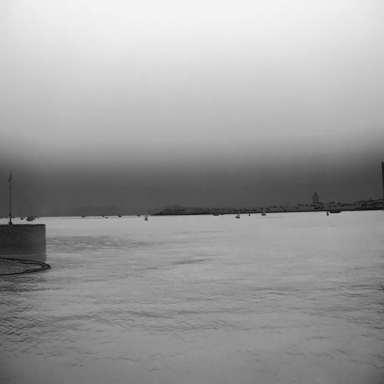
There are six objects shown in the infrared image, including a container_ship, four sailboats, and a bulk_carrier.